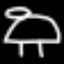
Label: bed